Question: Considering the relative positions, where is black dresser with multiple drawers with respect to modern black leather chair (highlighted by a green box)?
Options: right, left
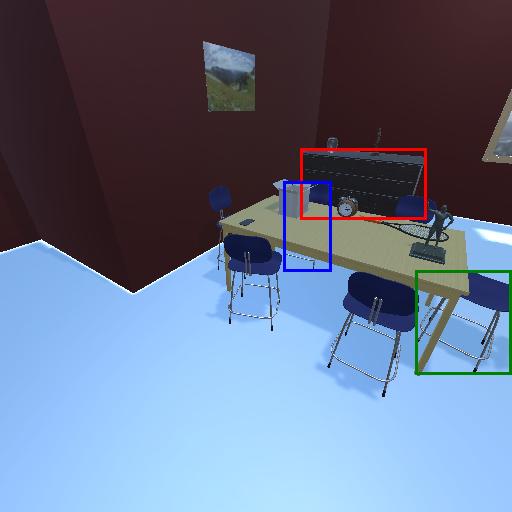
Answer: right